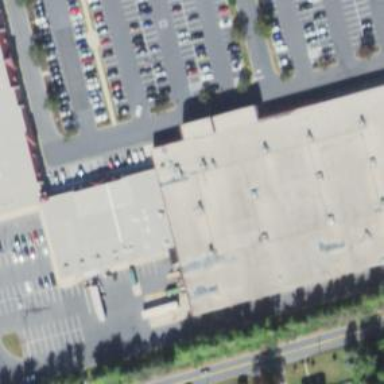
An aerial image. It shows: Retail building.